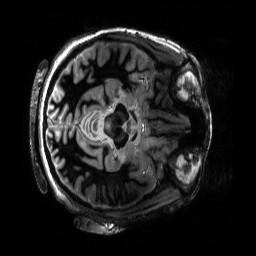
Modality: T1w
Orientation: axial
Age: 30
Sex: female
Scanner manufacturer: siemens
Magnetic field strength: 6.98 T
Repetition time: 4.5 s
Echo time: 0.00337 s